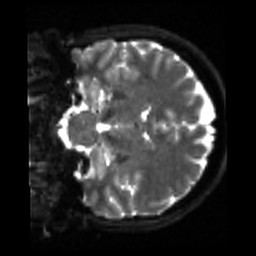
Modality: sbref
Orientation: coronal
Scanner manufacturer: siemens
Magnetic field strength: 3 T
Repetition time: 4 s
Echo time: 0.0594 s